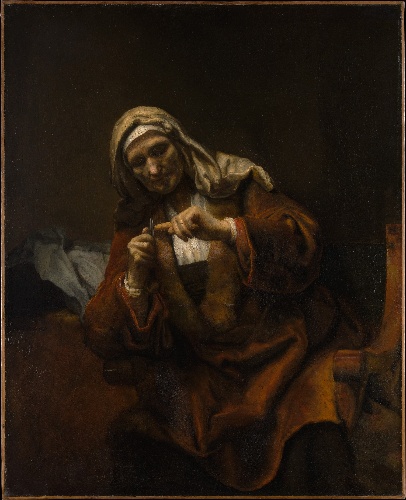
Title: Old Woman Cutting Her Nails
Artist: Rembrandt
Artist bio: Dutch, second or third quarter 17th century
Date: ca. 1655–60
Object type: Painting
Classification: Paintings
Medium: Oil on canvas
Dimensions: 49 5/8 x 40 1/8 in. (126.1 x 101.9 cm)
Department: European Paintings
Credit line: Bequest of Benjamin Altman, 1913
Accession year: 1914
Repository: Metropolitan Museum of Art, New York, NY
Tags: Portraits|Women